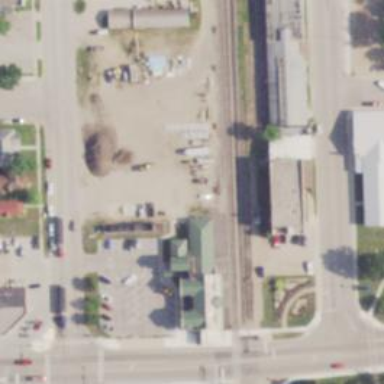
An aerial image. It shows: Railway siding with rails.